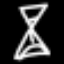
Label: hourglass